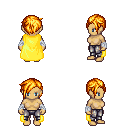
a pixel art fantasy rpg character, female body template, human, tanned skin, yellow cape, metal pants, light blonde pixie cut hairstyle, white cloth bandages, four views (front, back, left, right), 2x2 character sprite sheet, small pixel art, hard edges, no anti-aliasing